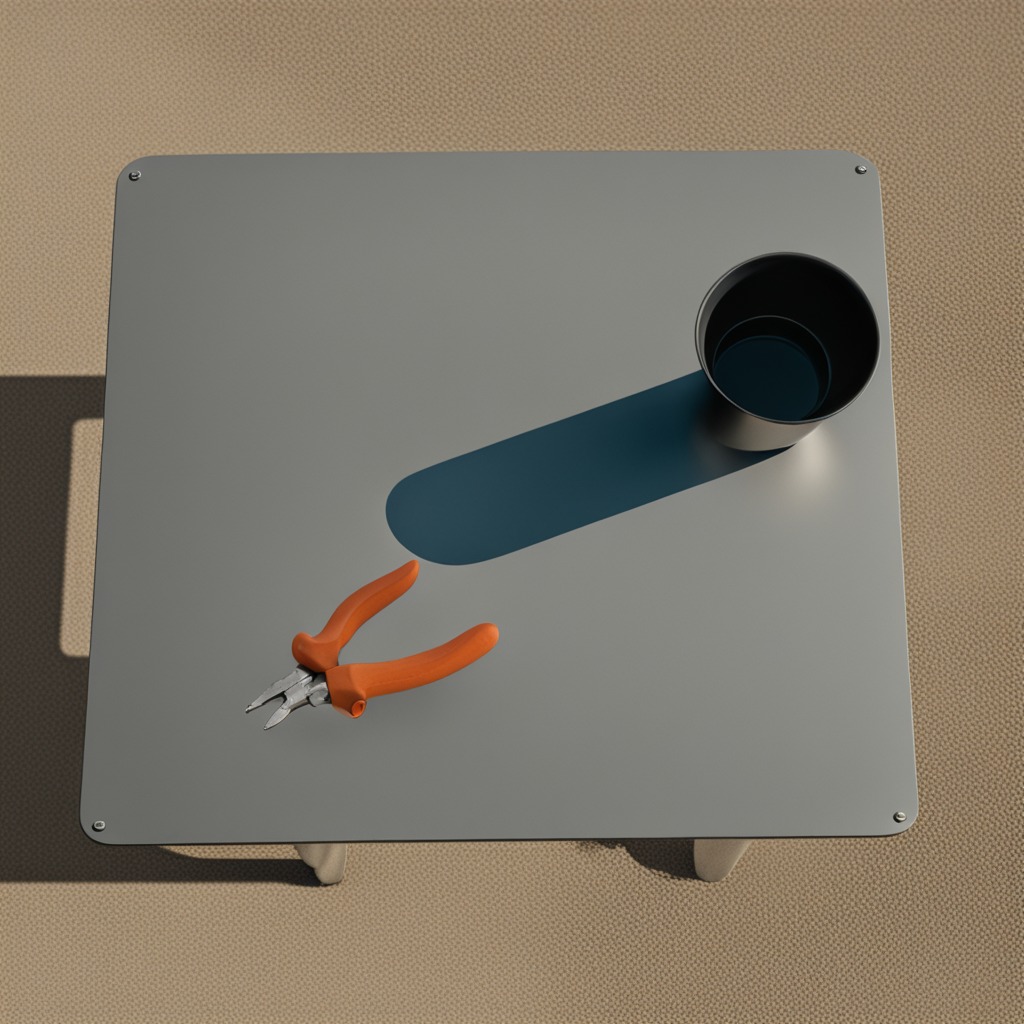
A plier is lying on the table in a temporary outdoor tool station.